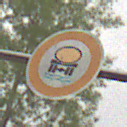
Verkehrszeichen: VerbotFahrzeugeWassergefaehrdenderLadung
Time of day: MorningAfternoon
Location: Outdoor (Nature)
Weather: Overcast
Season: NotSpecified
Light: Natural